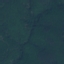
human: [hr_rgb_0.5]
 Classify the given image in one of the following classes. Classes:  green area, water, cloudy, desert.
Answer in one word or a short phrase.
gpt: green area